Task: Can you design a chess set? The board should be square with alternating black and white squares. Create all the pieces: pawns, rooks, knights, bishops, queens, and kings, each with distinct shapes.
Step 1494:
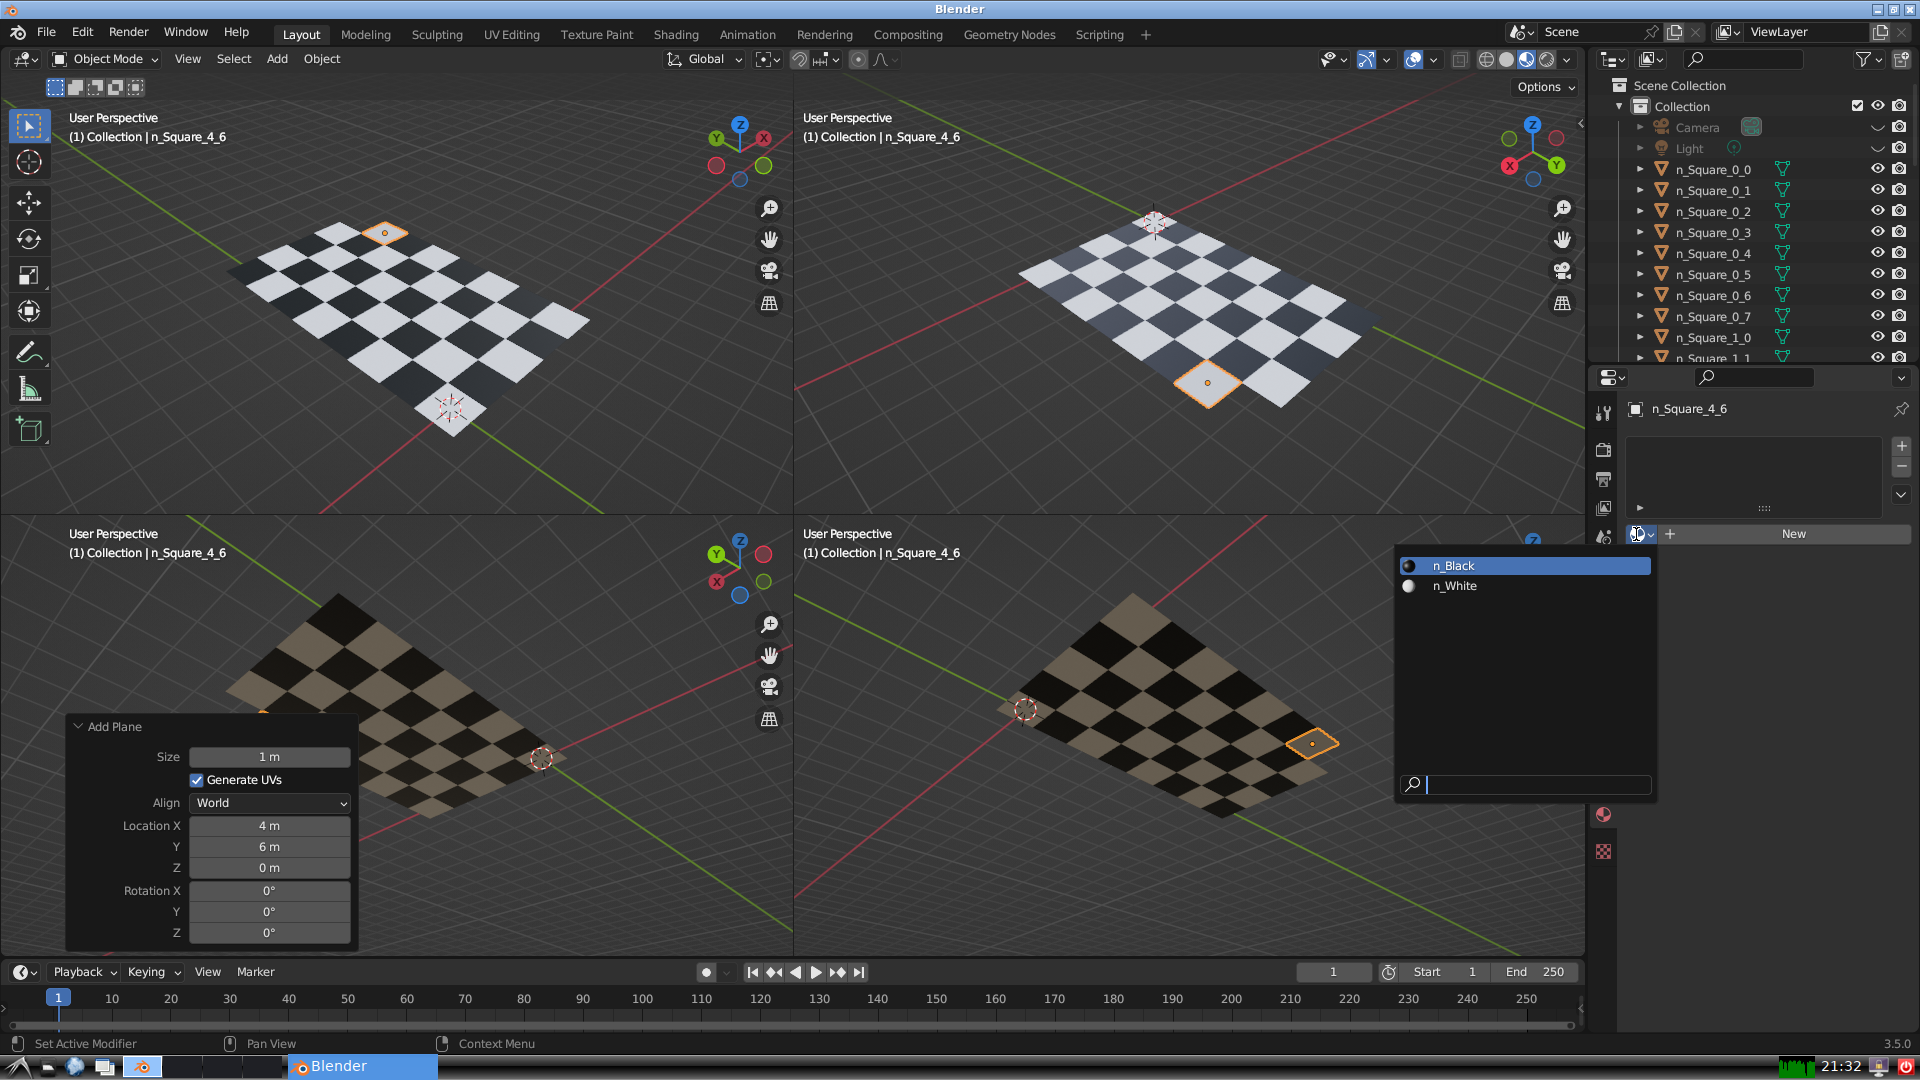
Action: input_text: n_White